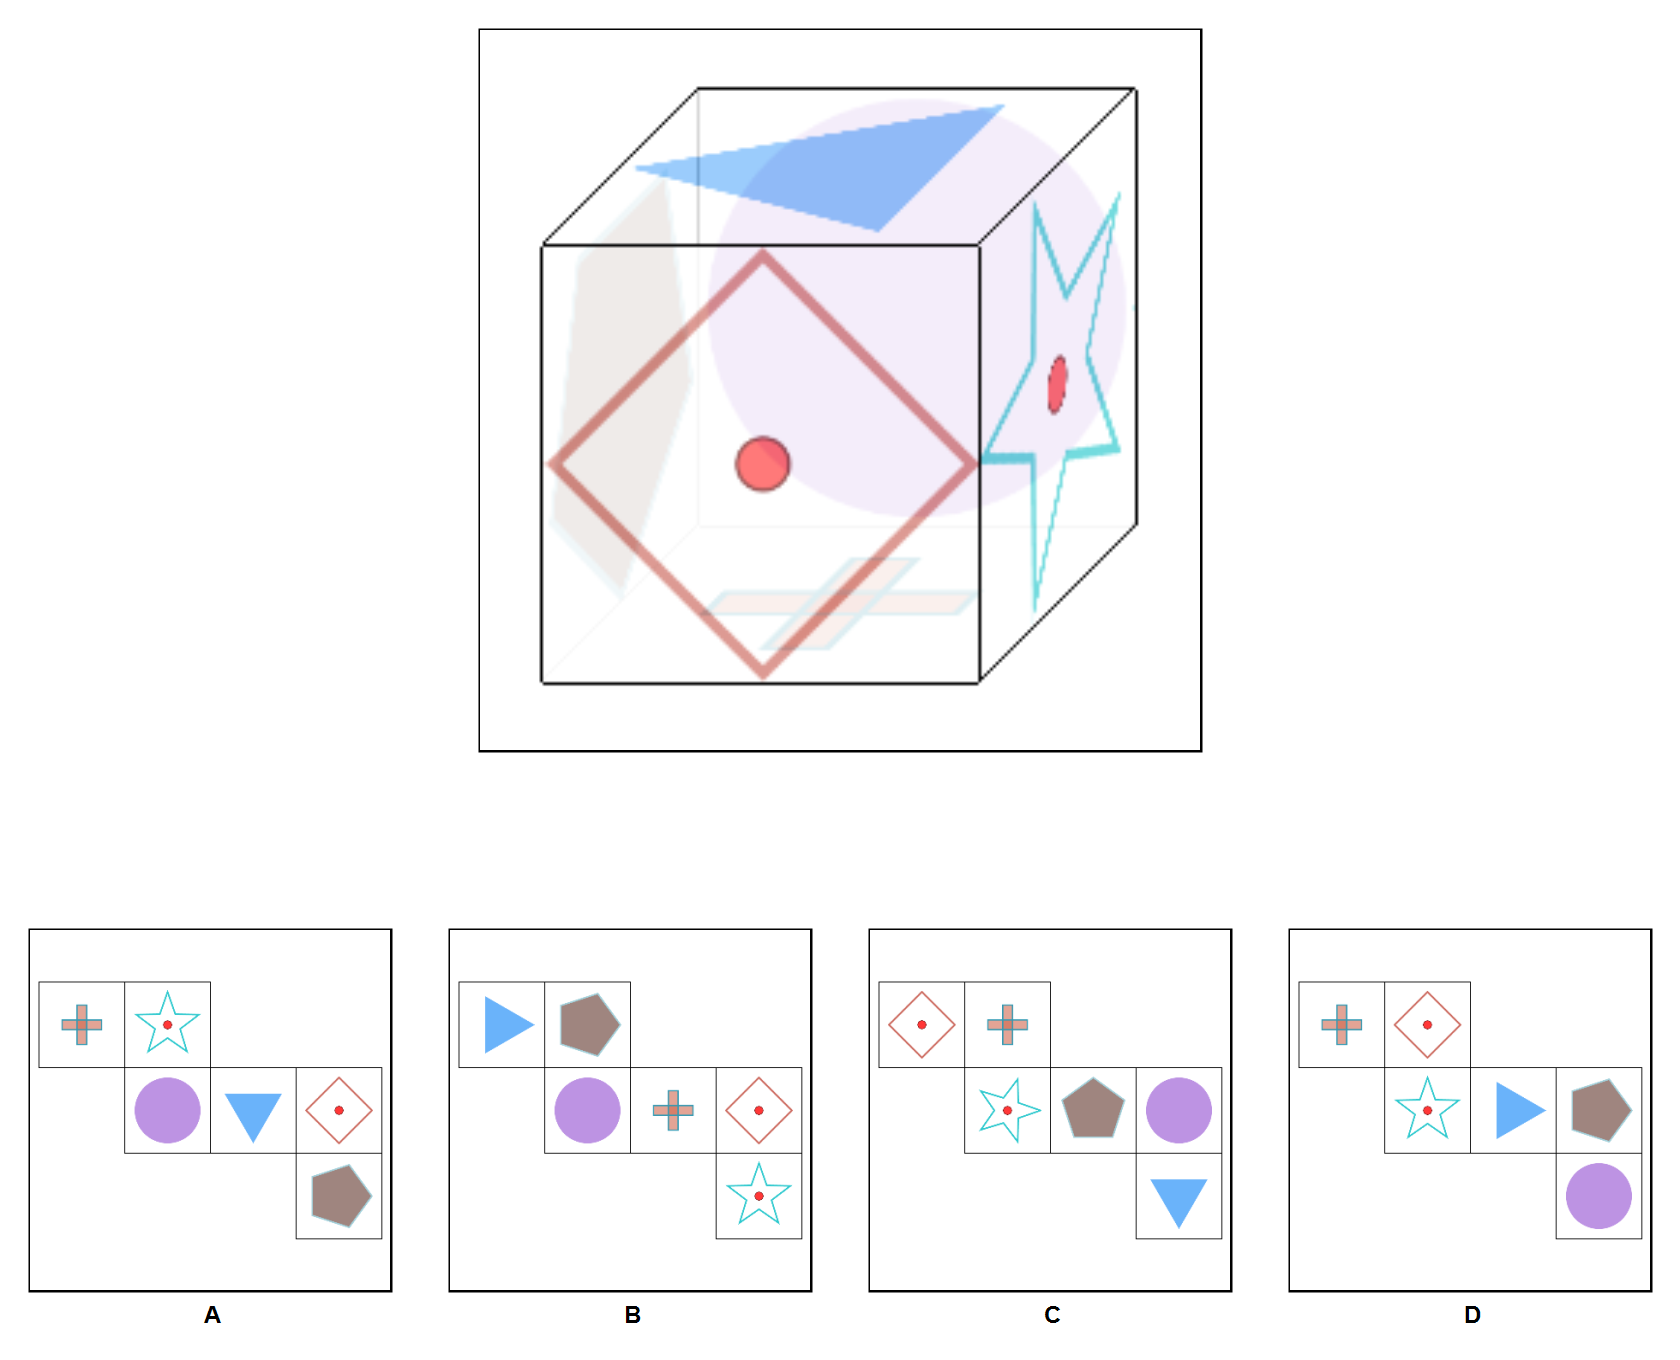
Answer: C